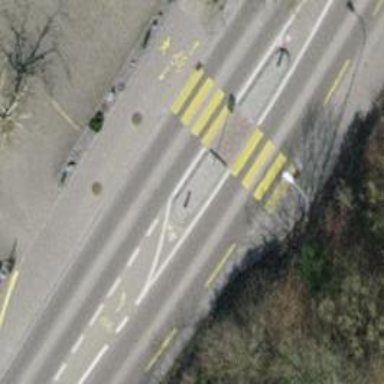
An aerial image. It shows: Marked road crossing with pedestrian island.